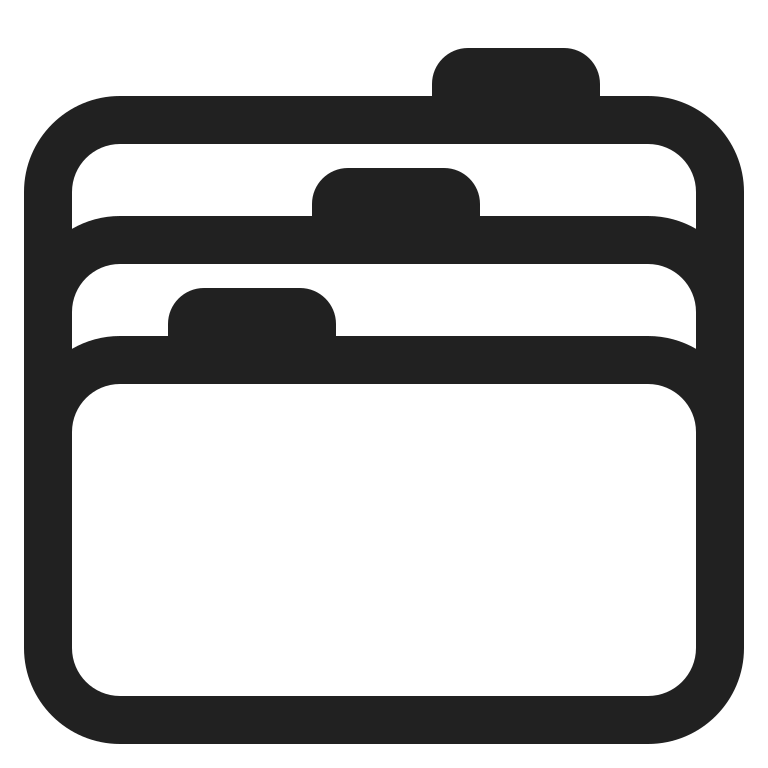
card index dividers high contrast